Current action and preconditions to check: path_clear

Your task: For each precondition in the list above, predict whether it will hold at this action.

Consider the current scene as observed from the mobile robot's camera, and analyze the predicted future states of all dynamic agents (e.g., people, animals, vehicles, or any moving entities) within the NEXT SECOND.

IMPORTANT: Only answer "very likely" if you are absolutely certain—based on strong, clear evidence—that a dynamic agent will violate the precondition in the predicted future state. Do NOT answer "very likely" for unlikely, ambiguous, or low-probability risks.

Ask yourself for each precondition: Is there a high probability, with clear and convincing evidence, that the predicted future states of any dynamic agent will interfere with the predicted future state of the currently executing action within the NEXT SECOND, causing that precondition to fail?

Assess the risk level based on these predictions. Use "likely" or "very likely" if motions create a clear risk of interference.

Use "neutral" or "improbable" if agents are nearby but their predicted paths are clearly diverging or non-conflicting.

Failure Risk Categories: "very improbable", "improbable", "neutral", "likely", "very likely"

Answer Format: Output ONLY the probability_of_failure value from these categories: "very improbable", "improbable", "neutral", "likely", "very likely"

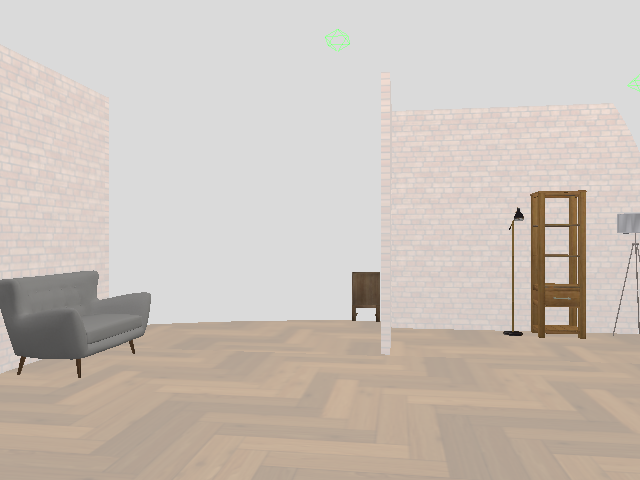

Answer: very improbable